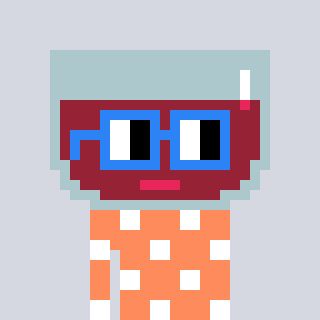
a pixel art character with square blue glasses, a wine-shaped head and a peachy-colored body on a cool background